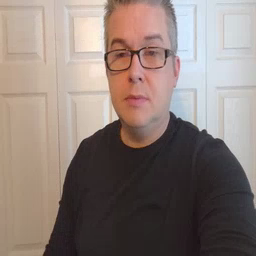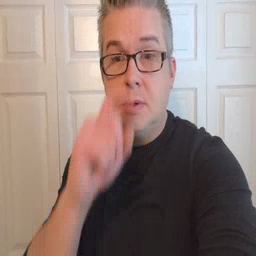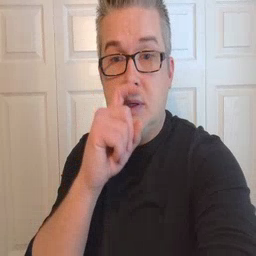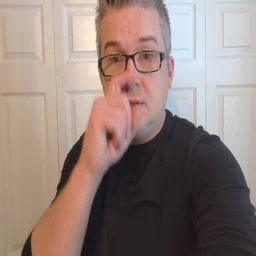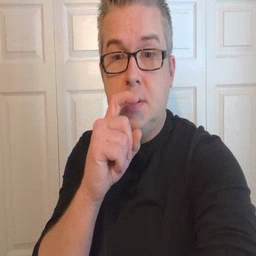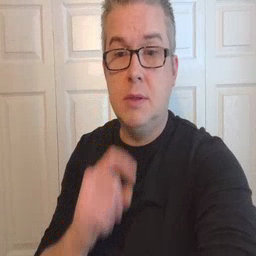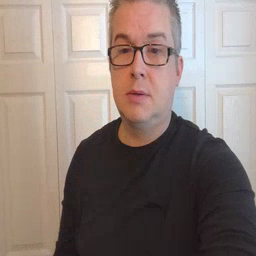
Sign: doll